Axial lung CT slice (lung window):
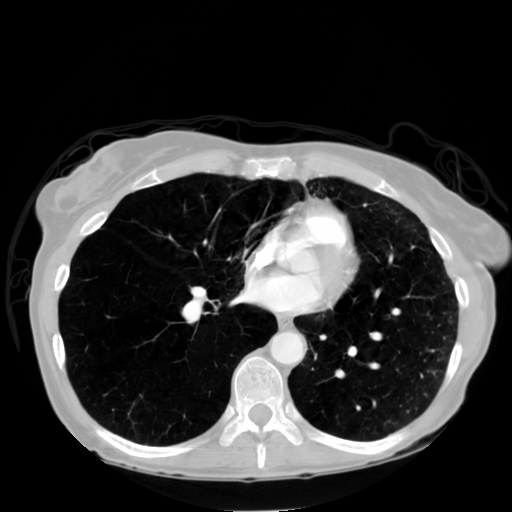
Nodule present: no